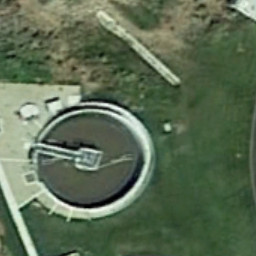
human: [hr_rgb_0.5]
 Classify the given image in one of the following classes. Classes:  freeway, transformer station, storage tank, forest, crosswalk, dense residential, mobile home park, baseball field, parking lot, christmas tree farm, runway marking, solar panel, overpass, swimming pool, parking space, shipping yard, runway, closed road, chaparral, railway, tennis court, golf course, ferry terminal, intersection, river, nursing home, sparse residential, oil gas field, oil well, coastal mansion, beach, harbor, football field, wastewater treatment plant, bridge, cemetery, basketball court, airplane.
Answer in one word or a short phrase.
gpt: wastewater treatment plant